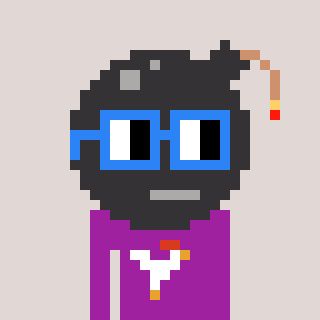
a pixel art character with square blue glasses, a bomb-shaped head and a magenta-colored body on a warm background